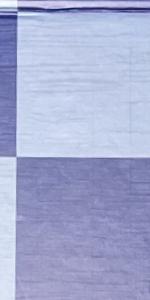
Label: Empty